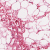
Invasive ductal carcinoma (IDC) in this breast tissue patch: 0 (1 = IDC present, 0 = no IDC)